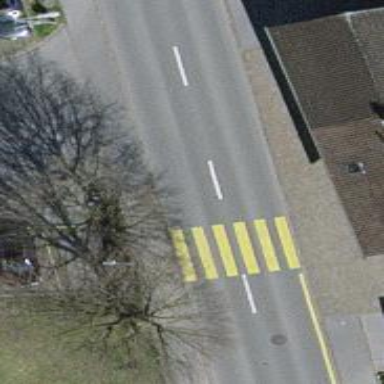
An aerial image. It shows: Marked road crossing with pedestrian island.